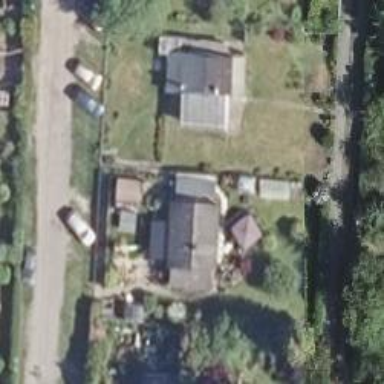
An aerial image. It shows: Plot in the allotments.